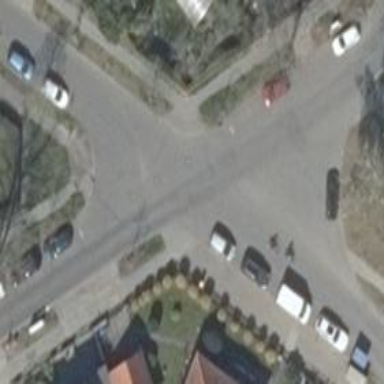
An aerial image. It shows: Sidewalk.